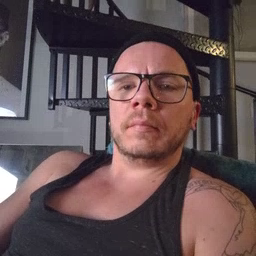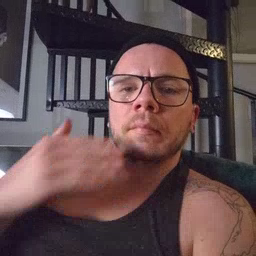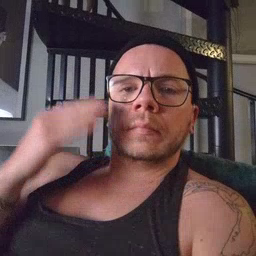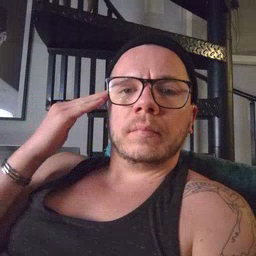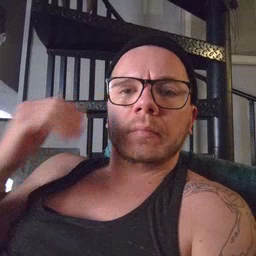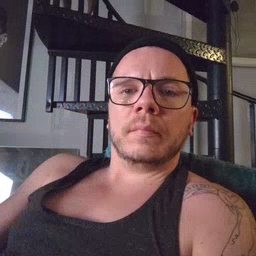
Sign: head